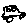
Label: car